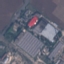
Label: Industrial